Interaction volume radius: 5 \u00c5
Interaction volume height: 35 \u00c5
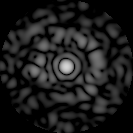
Disorder parameter: 0.766